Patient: sex F, age 34
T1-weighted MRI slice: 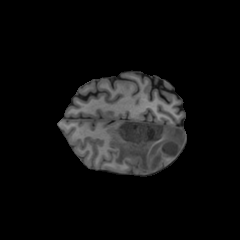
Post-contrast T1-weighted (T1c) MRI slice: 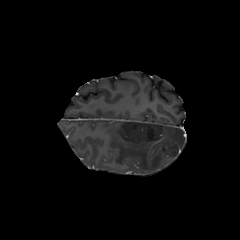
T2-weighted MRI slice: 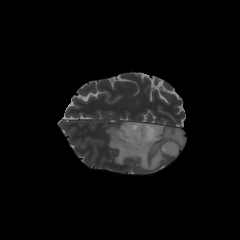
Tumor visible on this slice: yes
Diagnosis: Astrocytoma, IDH-mutant
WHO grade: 3